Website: bh-photo
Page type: receipt
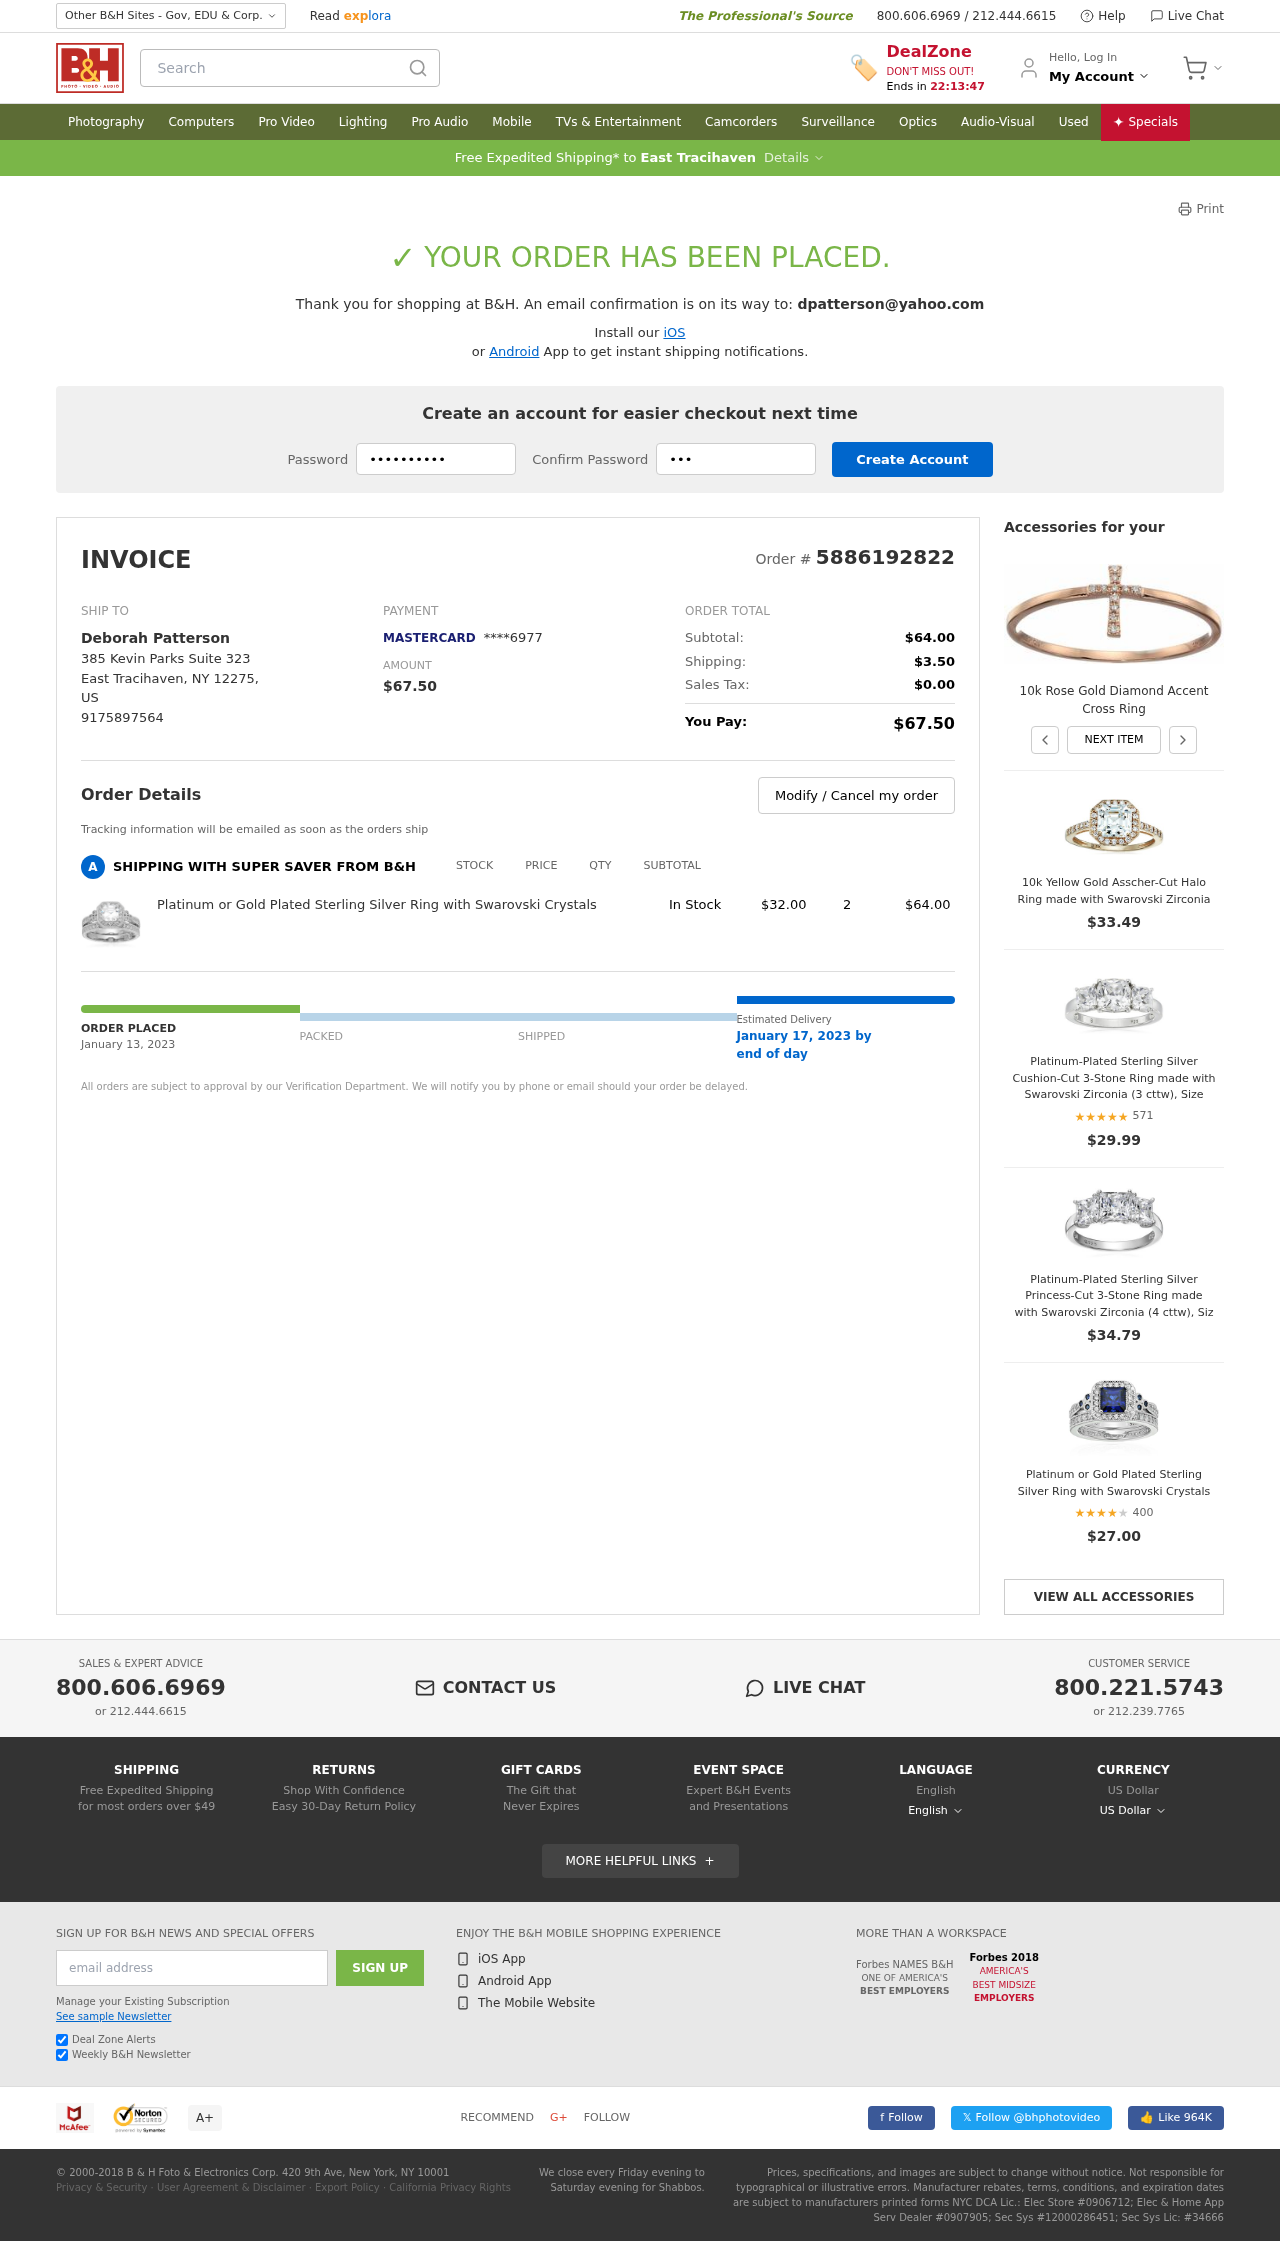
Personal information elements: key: PII_CARD_LAST4
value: ****6977
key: PII_CARD_TYPE
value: MASTERCARD
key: PII_CITY
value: East Tracihaven
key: PII_COUNTRY_CODE
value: US
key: PII_EMAIL
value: dpatterson@yahoo.com
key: PII_FULLNAME
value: Deborah Patterson
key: PII_PHONE
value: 9175897564
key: PII_POSTCODE
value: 12275
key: PII_STATE_ABBR
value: NY
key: PII_STREET
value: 385 Kevin Parks Suite 323
Product elements: key: PRODUCT1_NAME
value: Platinum or Gold Plated Sterling Silver Ring with Swarovski Crystals
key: PRODUCT1_PRICE
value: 32
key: PRODUCT1_QUANTITY
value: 2
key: PRODUCT2_NAME
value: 10k Rose Gold Diamond Accent Cross Ring
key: PRODUCT3_NAME
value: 10k Yellow Gold Asscher-Cut Halo Ring made with Swarovski Zirconia
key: PRODUCT3_PRICE
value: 33.49
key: PRODUCT4_NAME
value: Platinum-Plated Sterling Silver Cushion-Cut 3-Stone Ring made with Swarovski Zirconia (3 cttw), Size
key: PRODUCT4_NUM_RATINGS
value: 571
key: PRODUCT4_PRICE
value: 29.99
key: PRODUCT4_RATING
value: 4.6
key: PRODUCT5_NAME
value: Platinum-Plated Sterling Silver Princess-Cut 3-Stone Ring made with Swarovski Zirconia (4 cttw), Siz
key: PRODUCT5_PRICE
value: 34.79
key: PRODUCT6_NAME
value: Platinum or Gold Plated Sterling Silver Ring with Swarovski Crystals
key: PRODUCT6_NUM_RATINGS
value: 400
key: PRODUCT6_PRICE
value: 27
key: PRODUCT6_RATING
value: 4.3
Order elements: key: ORDER_ID
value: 5886192822
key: ORDER_TOTAL
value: $67.50
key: ORDER_SUBTOTAL
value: $64.00
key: ORDER_SHIPPING_COST
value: $3.50
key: ORDER_TAX
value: $0.00
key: ORDER_DATE
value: January 13, 2023
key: ORDER_DELIVERY_DATE
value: January 17, 2023 by
Search elements: key: HEADER_SEARCH
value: Search